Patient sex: M
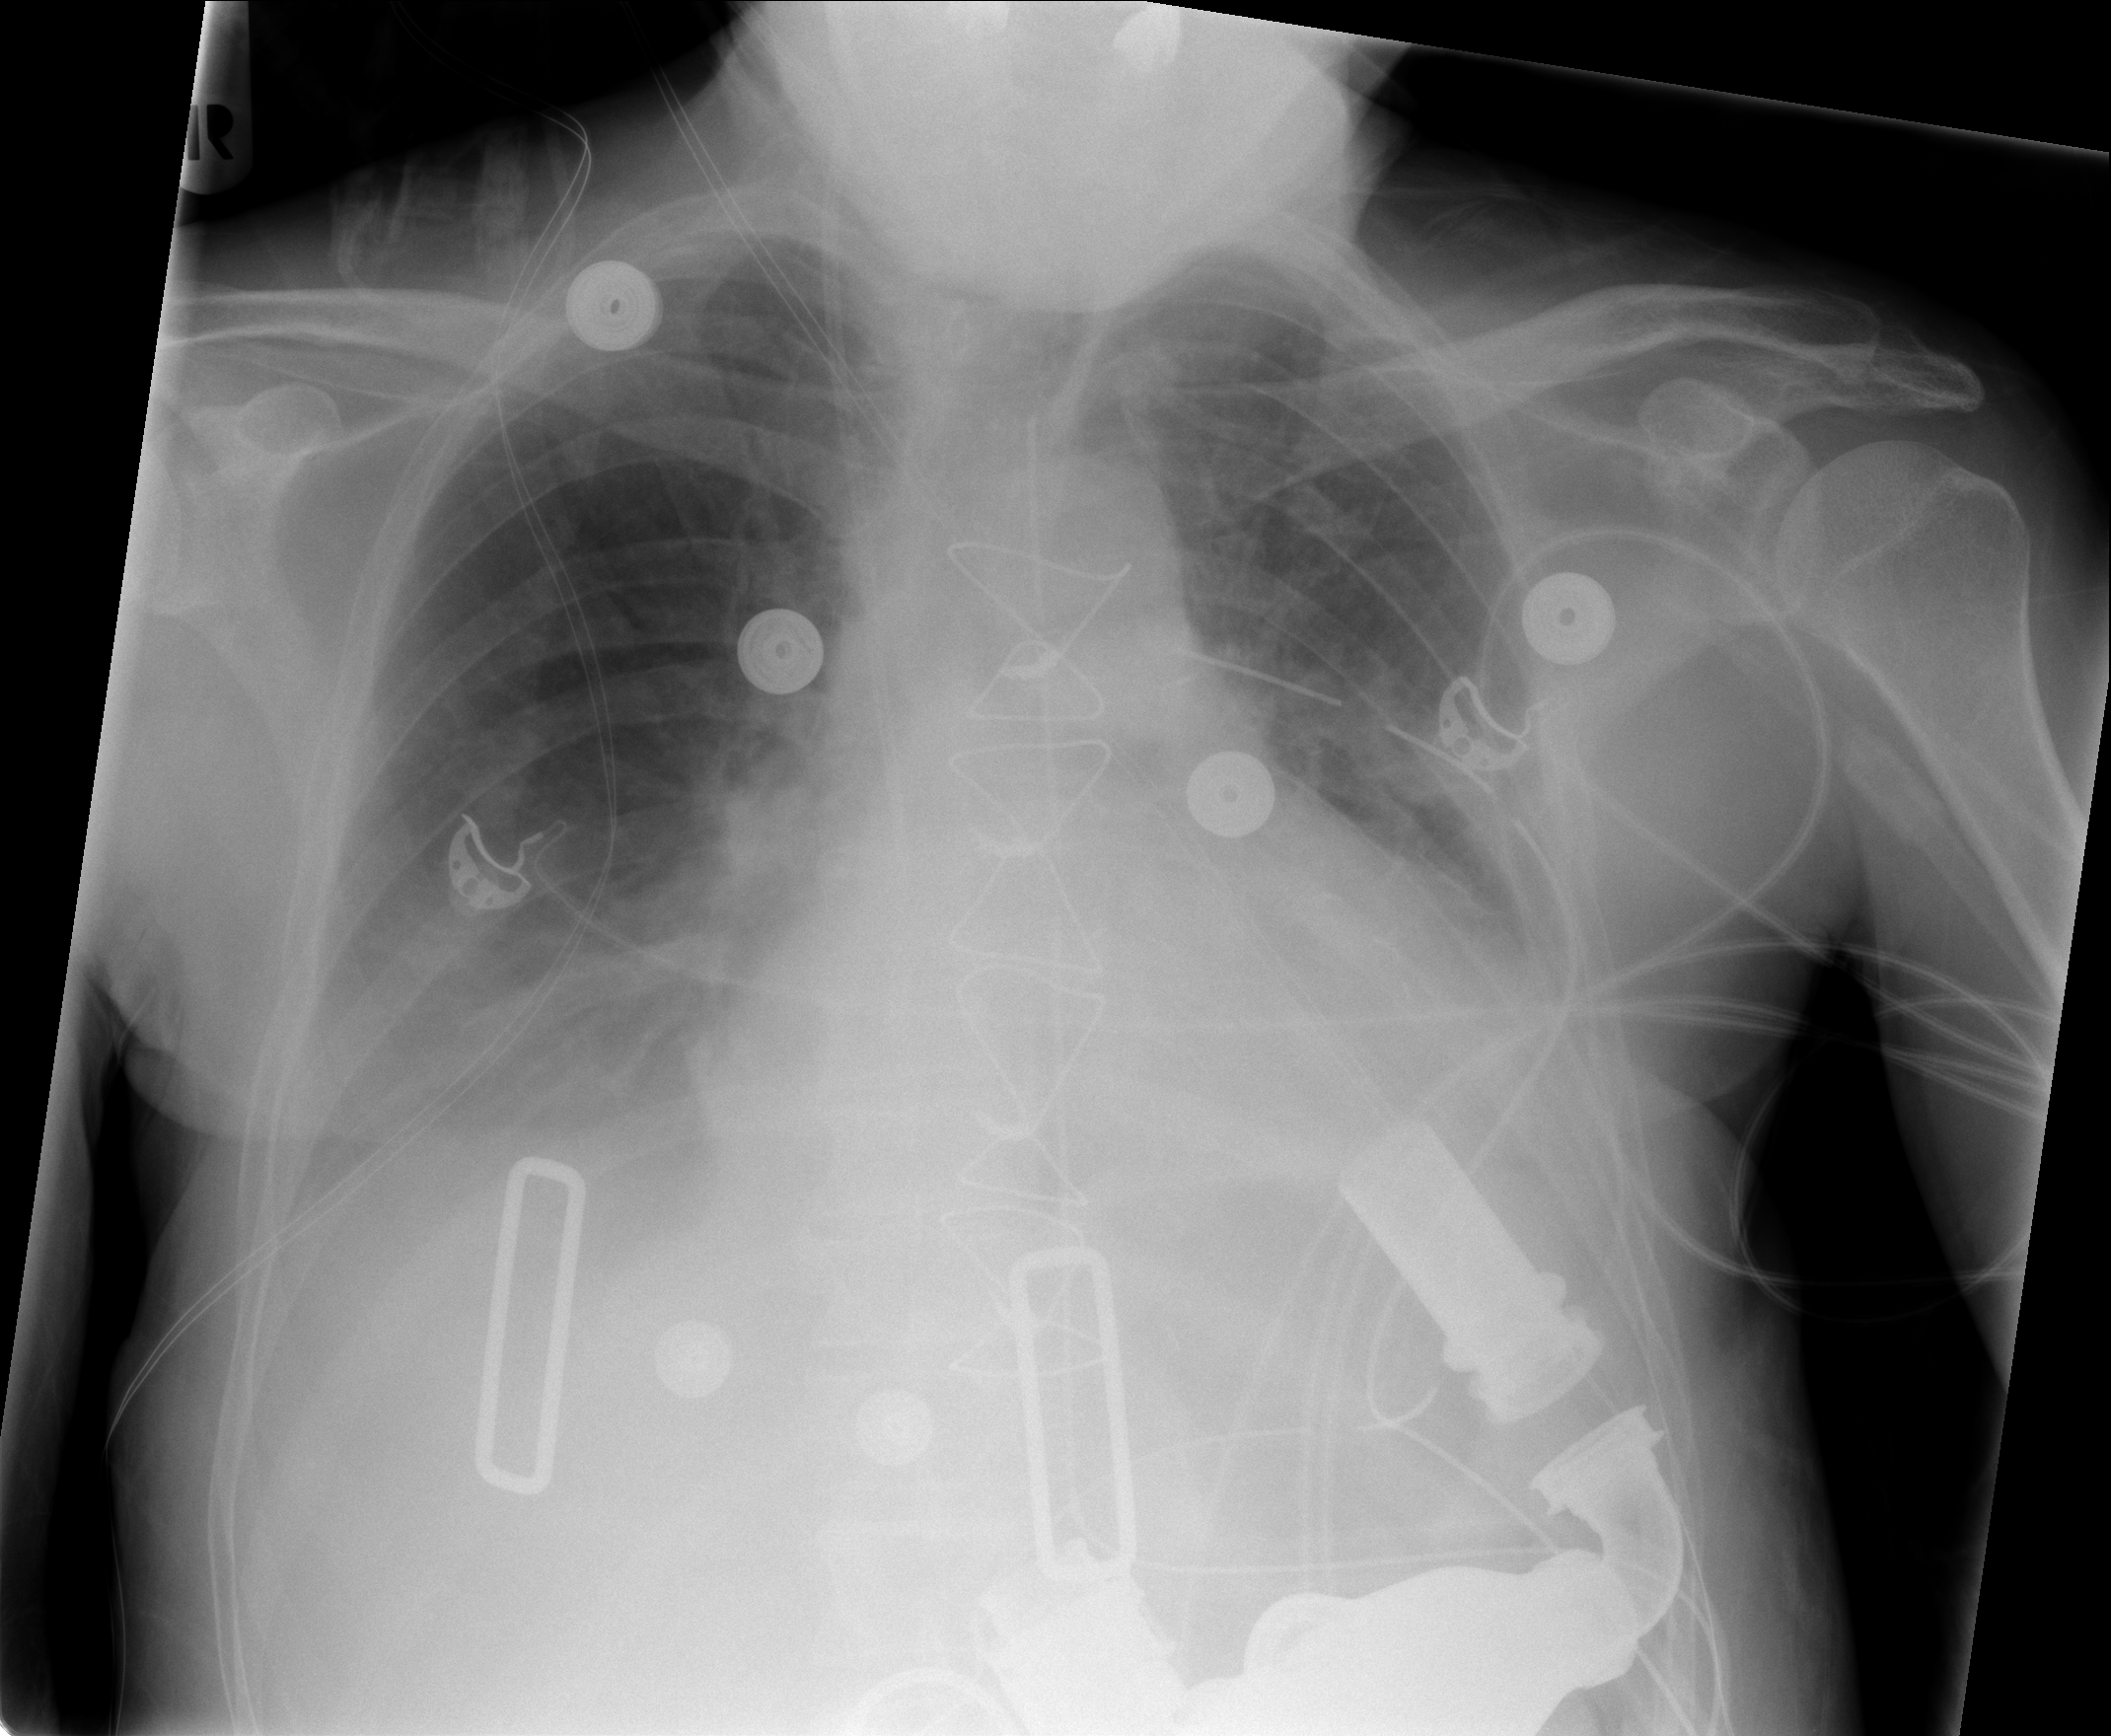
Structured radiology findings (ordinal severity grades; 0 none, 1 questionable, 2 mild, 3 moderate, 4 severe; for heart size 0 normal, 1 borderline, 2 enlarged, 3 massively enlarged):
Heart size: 2
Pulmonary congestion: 1
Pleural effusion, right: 0
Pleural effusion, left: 1
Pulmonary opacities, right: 2
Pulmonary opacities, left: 0
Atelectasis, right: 2
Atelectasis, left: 2